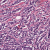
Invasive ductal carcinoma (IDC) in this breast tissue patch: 1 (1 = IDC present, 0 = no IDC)